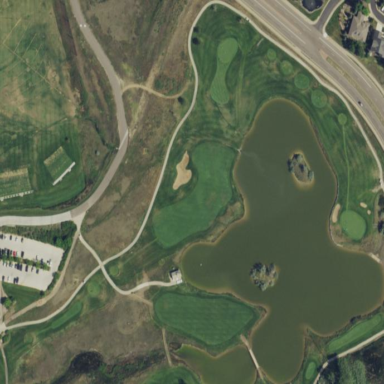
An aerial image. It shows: Area of rough grass used for golf.